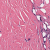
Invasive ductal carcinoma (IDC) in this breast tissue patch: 1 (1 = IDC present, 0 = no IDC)